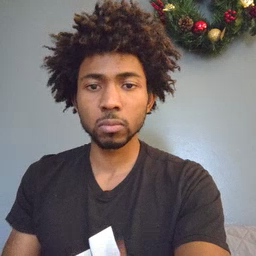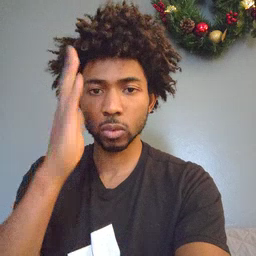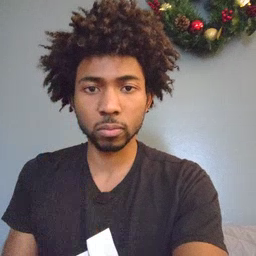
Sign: will